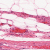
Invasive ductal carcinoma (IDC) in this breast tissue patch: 0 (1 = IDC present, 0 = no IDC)